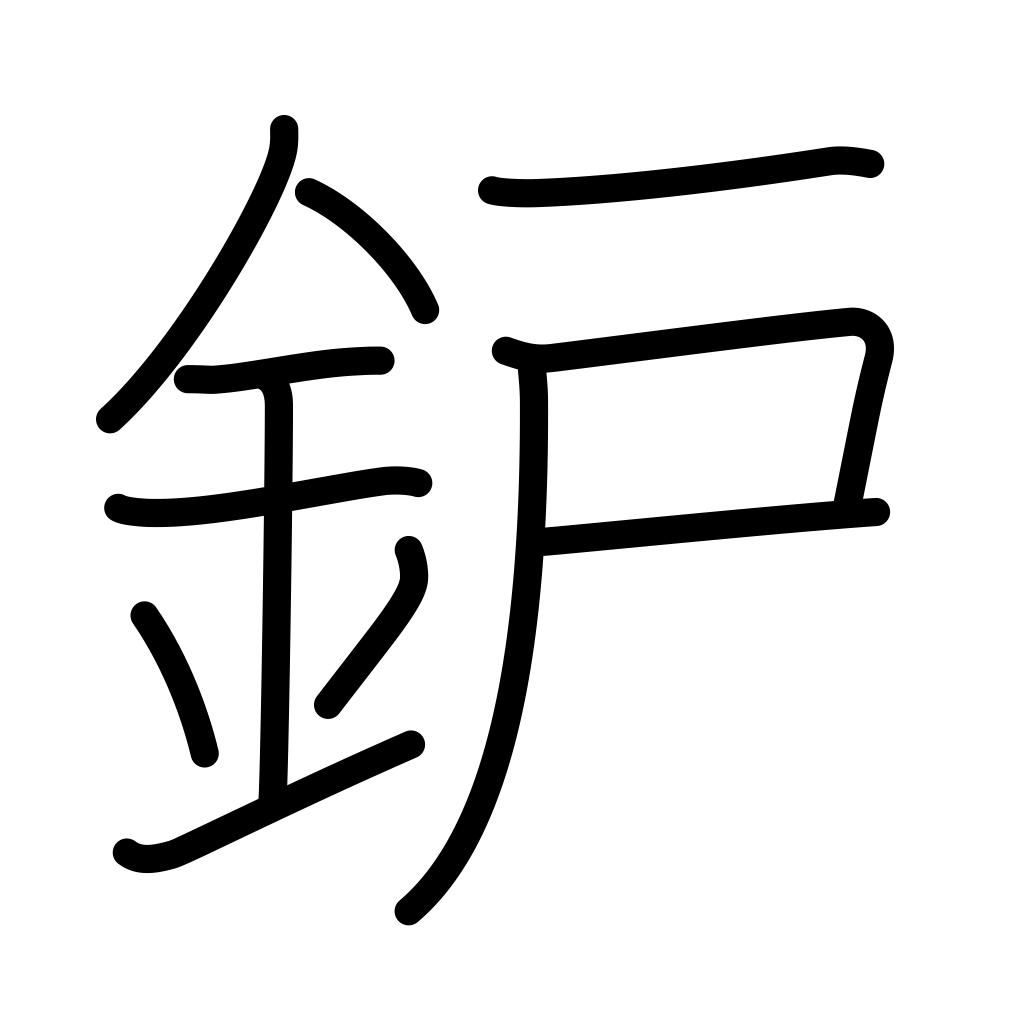
Meaning: hearth, fireplace, furnace